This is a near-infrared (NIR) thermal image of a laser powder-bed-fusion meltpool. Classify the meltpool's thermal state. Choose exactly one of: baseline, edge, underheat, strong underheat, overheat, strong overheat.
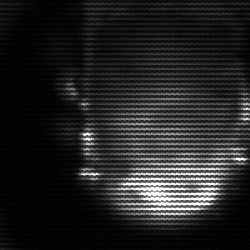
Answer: baseline